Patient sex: M
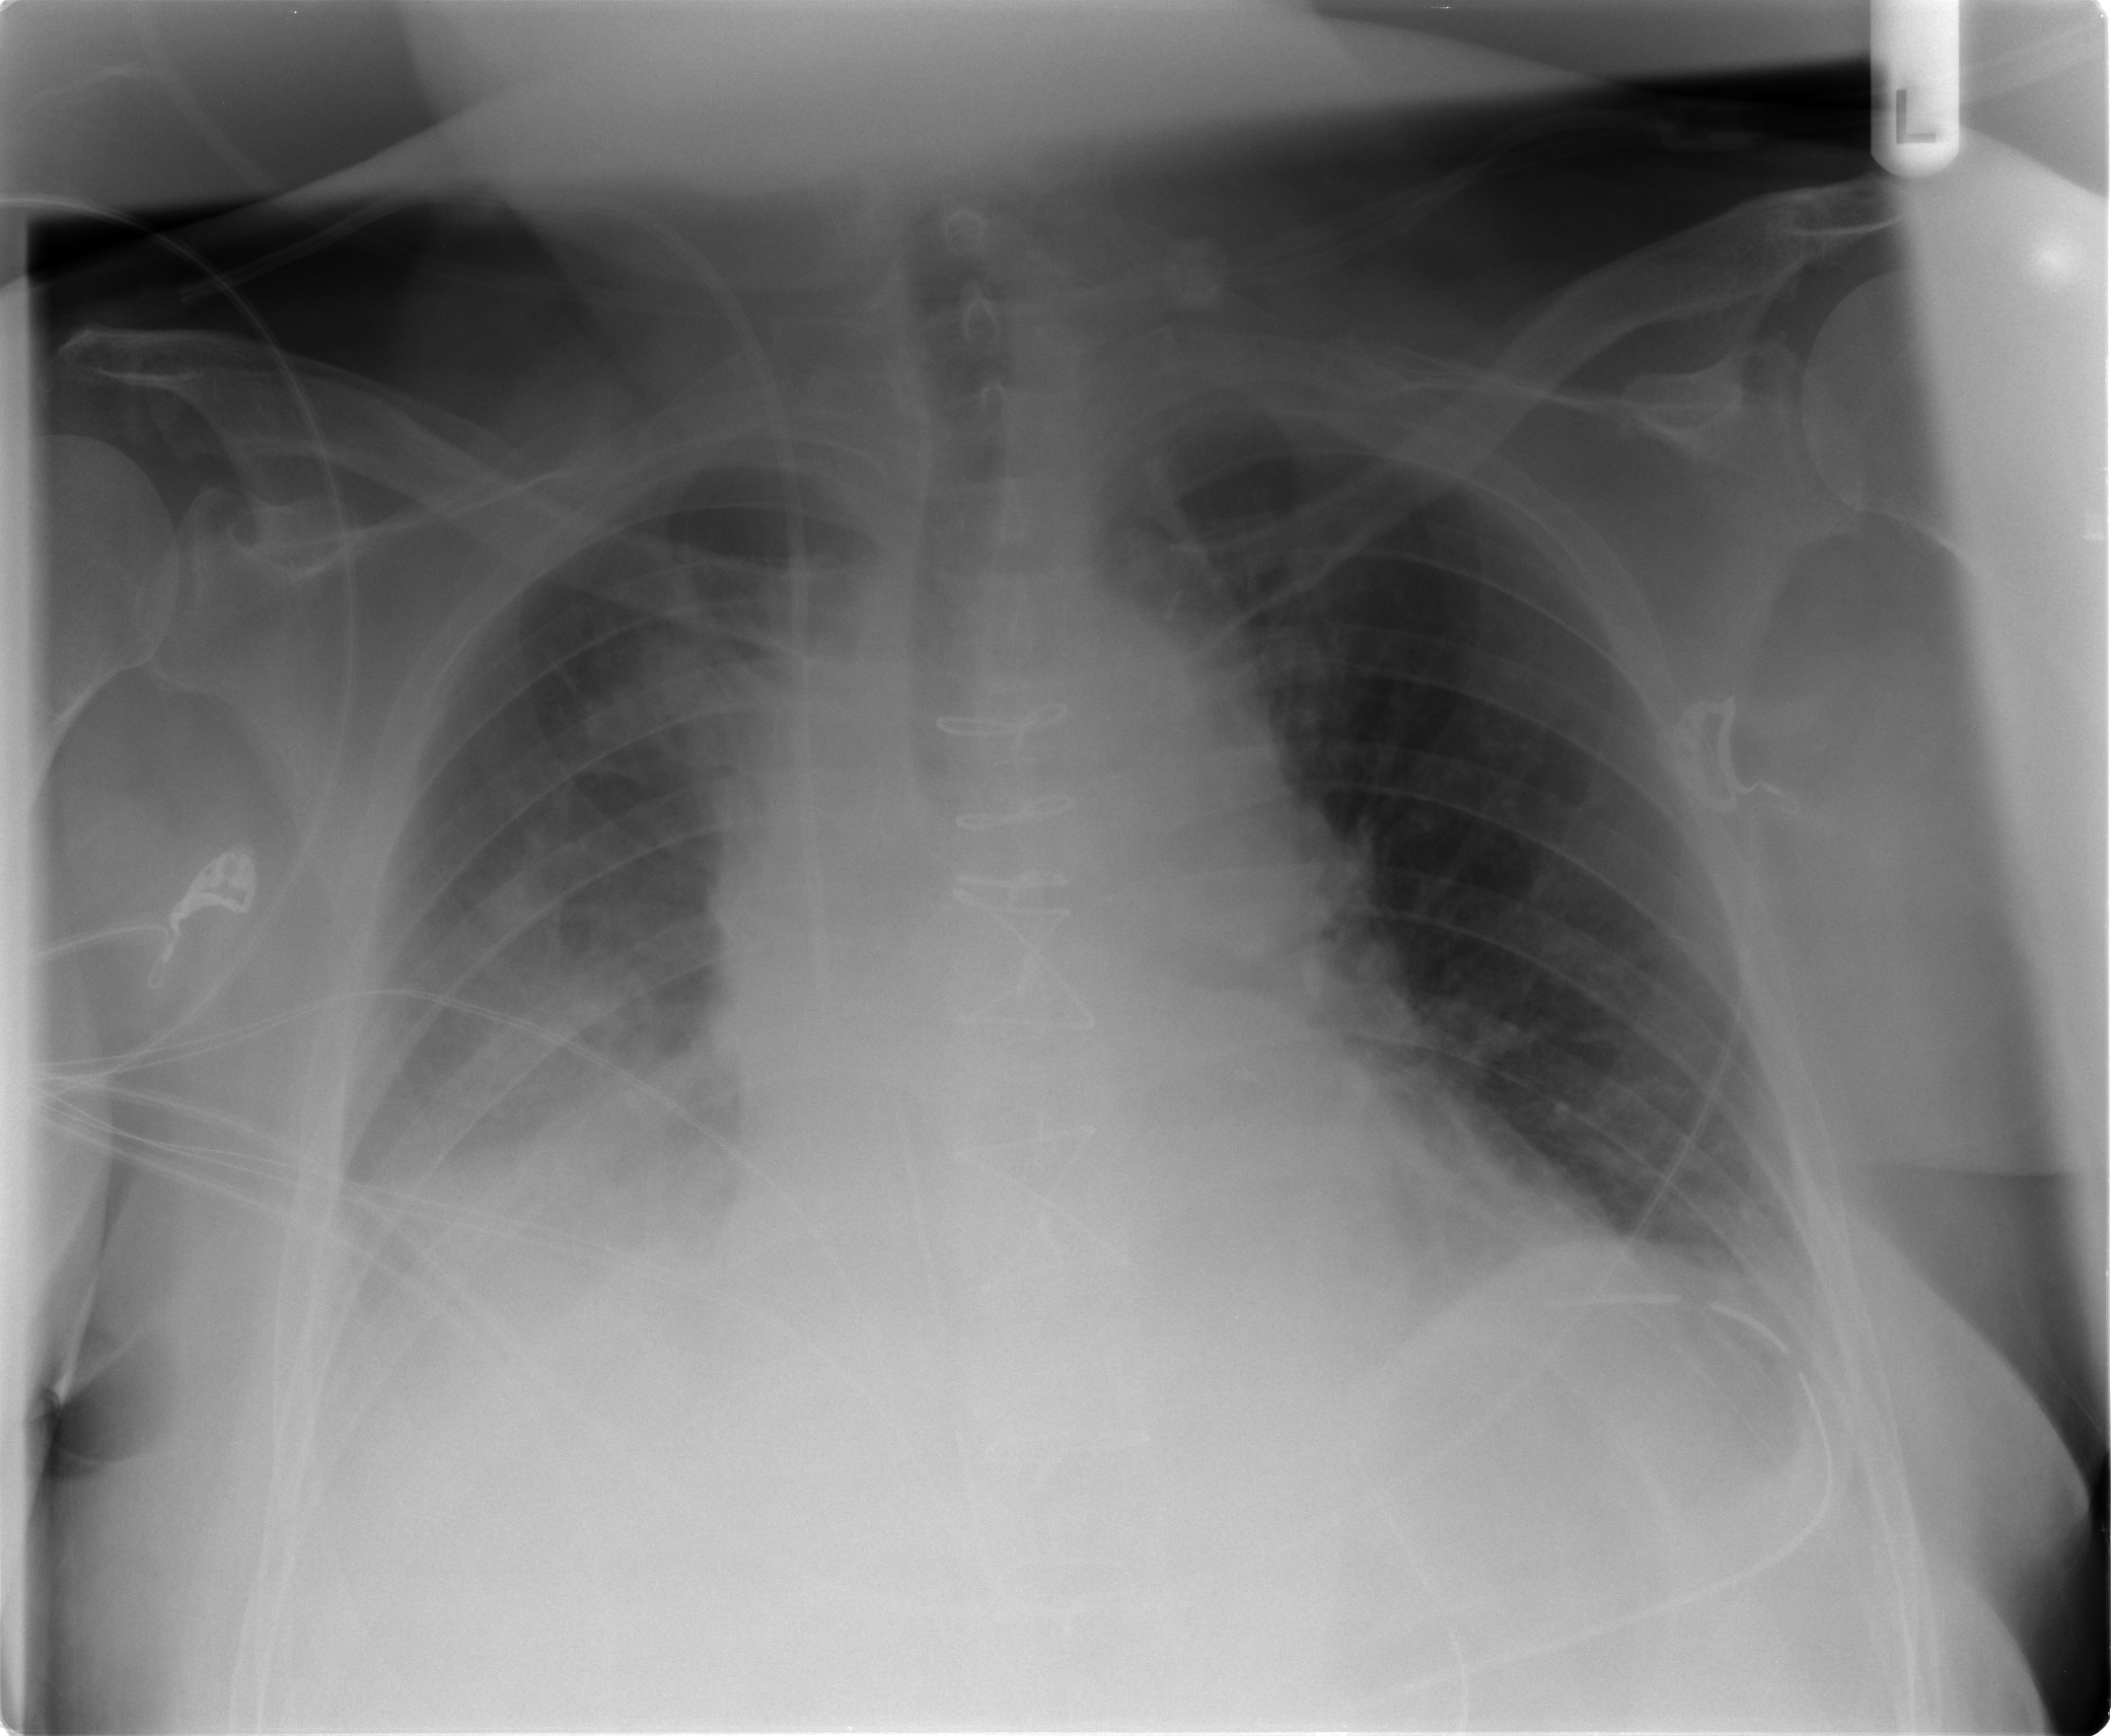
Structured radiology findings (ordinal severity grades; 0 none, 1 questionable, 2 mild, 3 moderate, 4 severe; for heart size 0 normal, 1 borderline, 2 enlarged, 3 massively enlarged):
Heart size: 2
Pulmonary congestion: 0
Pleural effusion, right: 2
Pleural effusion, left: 0
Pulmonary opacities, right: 2
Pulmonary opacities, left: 0
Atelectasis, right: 2
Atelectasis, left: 2